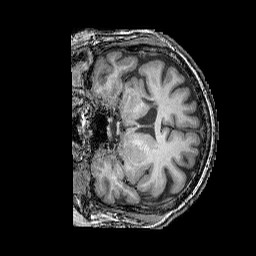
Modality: T1w
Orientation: coronal
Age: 47
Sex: male
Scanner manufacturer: siemens
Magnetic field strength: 3 T
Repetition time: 2.25 s
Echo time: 0.00411 s